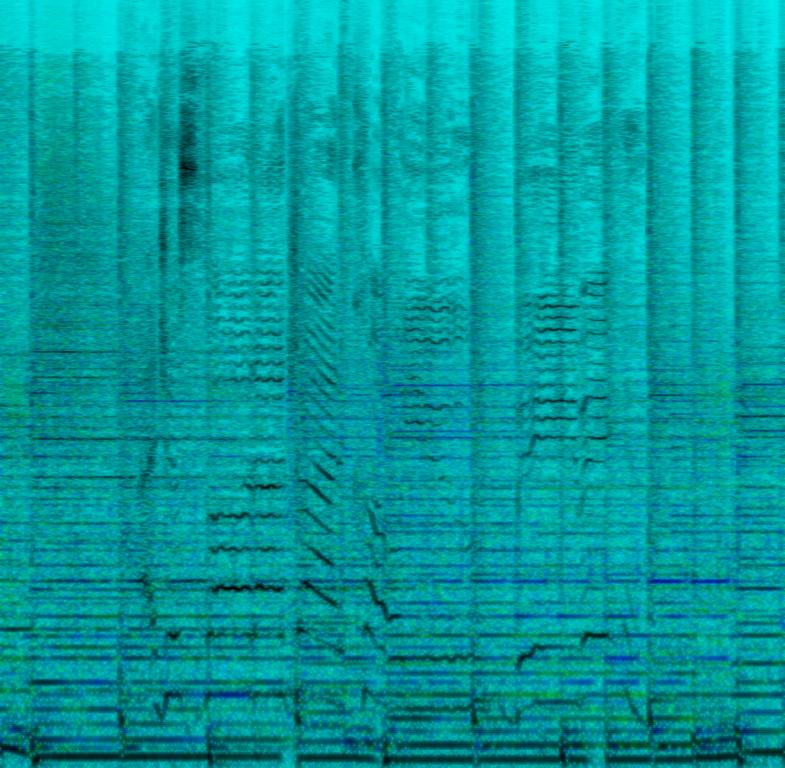
The Soft Rock song features a passionate female vocalist singing over a wide electric guitar melody, punchy snare, soft kick hits, groovy bass guitar and shimmering hi-hats. It sounds sad, emotional and passionate - like something you would listen to on a day you are feeling down.